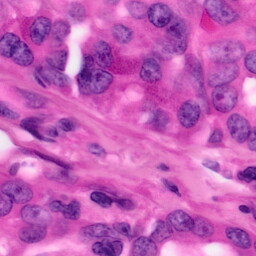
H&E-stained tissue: Pancreatic